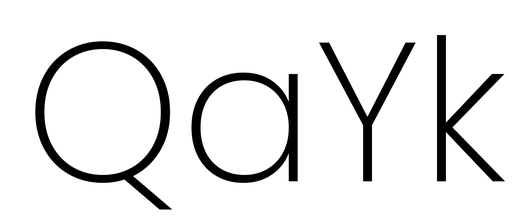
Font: Poppins-ExtraLight